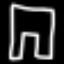
Label: pants